Question: I am testing downloading and installing an add-on that our company makes. I can add the domain to the Firefox profile whitelist to eliminate the first dialog, but then FF displays a second one that says "Install add-ons only from authors whom you trust". I can't find a way for Selenium to find it. It's the one that looks like this:

I have tried 'driver.switchTo().alert().accept()' - this is not an alert.
I have tried 'driver.switchTo().findElement(linkText("Install")' - nothing found.
I have tried using <URL>' never returns.
I have tried 'driver.getKeyboard().sendKeys(Keys.TAB)' (sending two tabs and an enter). Also never returns.
I think this dialog is generated by Javascript but I am unable to find out what JS generates it. Ideally I could find a name or an id for the button in the dialog and then use 'JavascriptExecutor' to run the command. But without any kind of handle I'm stuck.
Any ideas?
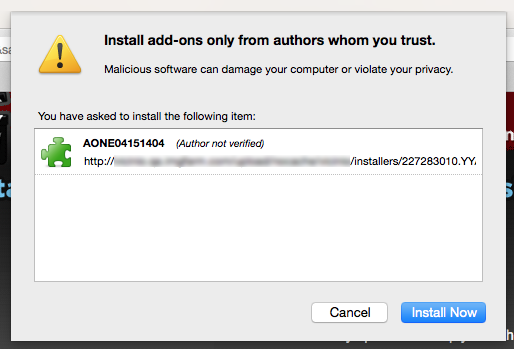
Answer: Selenium can only see the DOM (document object model). It can't test desktop applications. The dialog shown is part of the Firefox application and not part of the DOM, so Selenium can't see or access or interact with it. Sad but true. Try Ranorex?